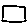
Label: square